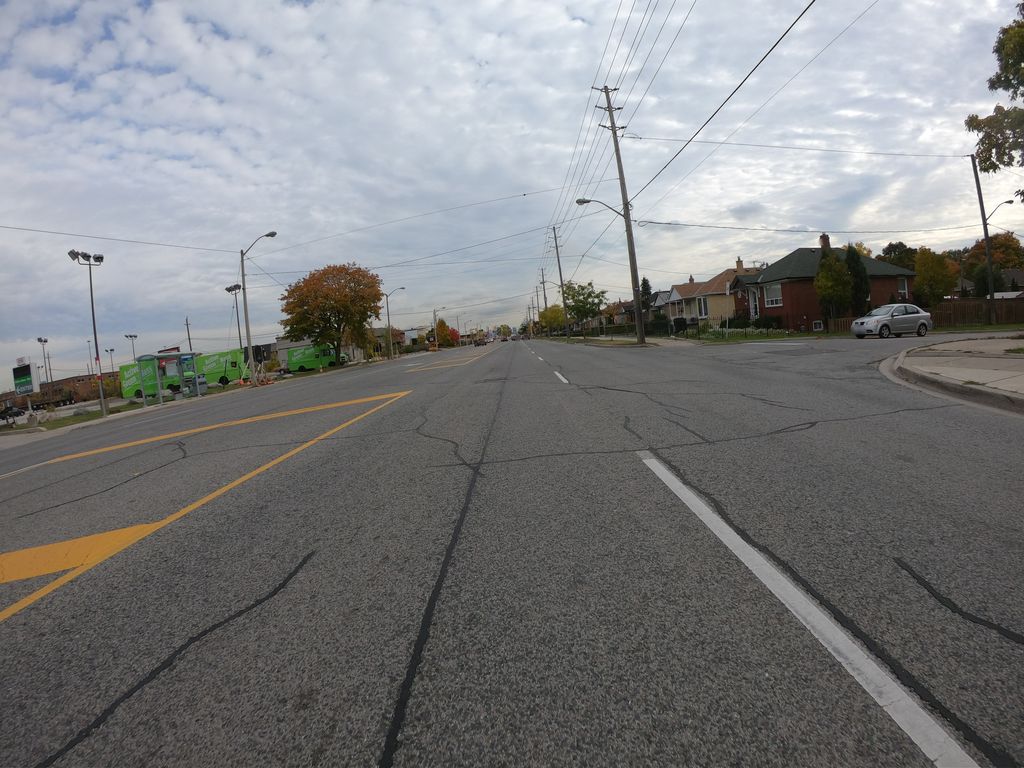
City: toronto